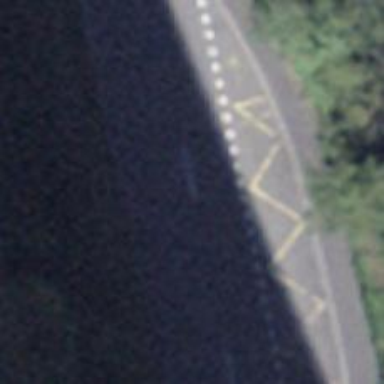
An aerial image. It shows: Bus stop with stop position for public transport.